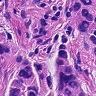
Metastatic tissue present: yes